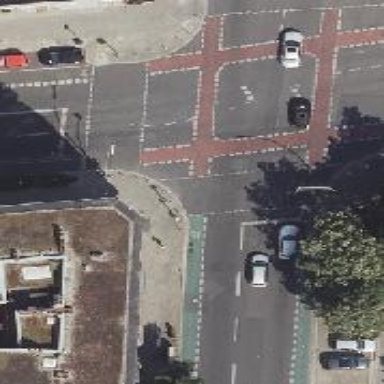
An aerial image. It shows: Secondary road with separate asphalt sidewalk and green cycle lanes marked on both sides.